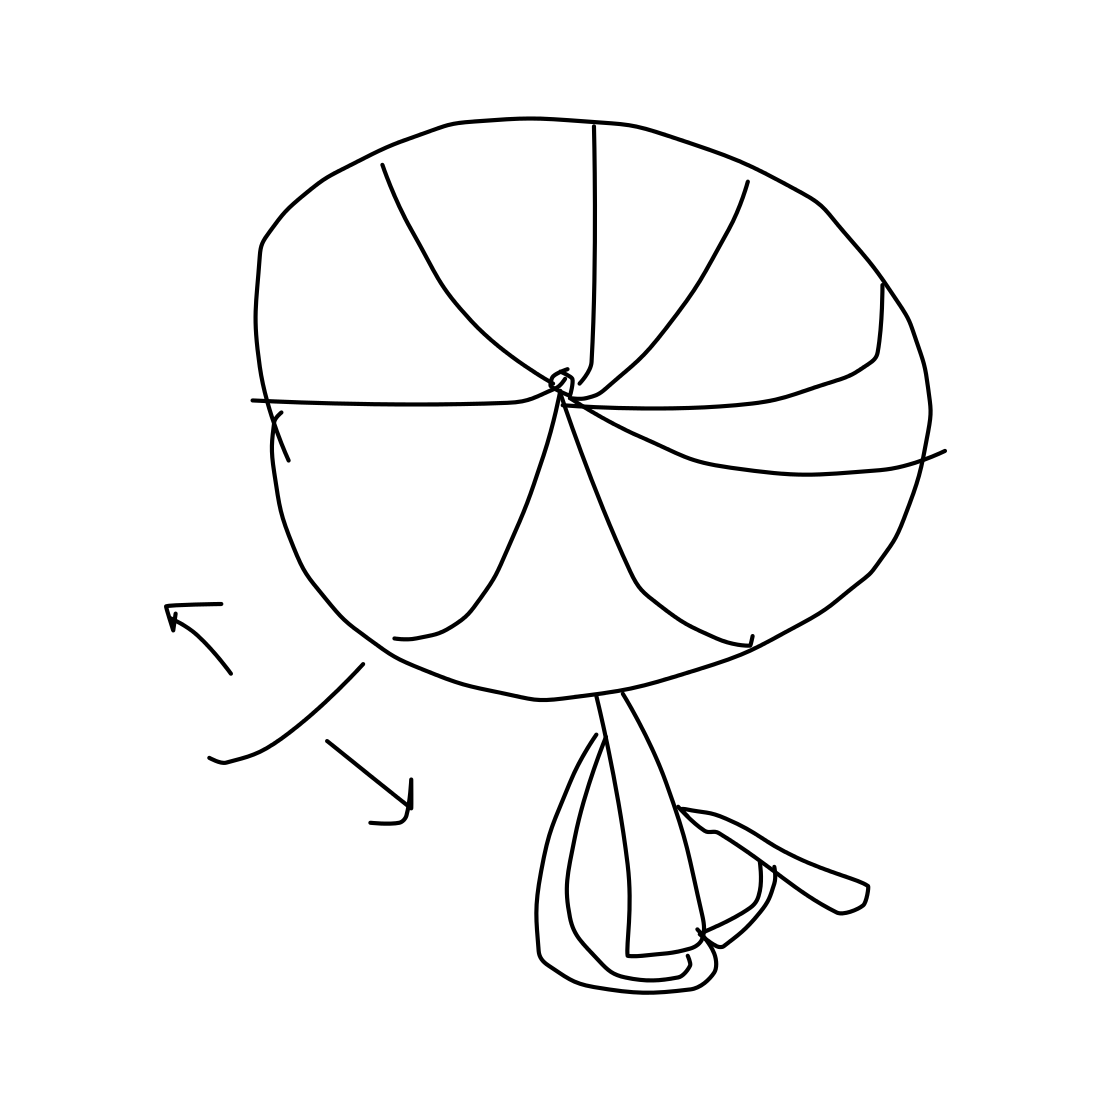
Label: satellite dish